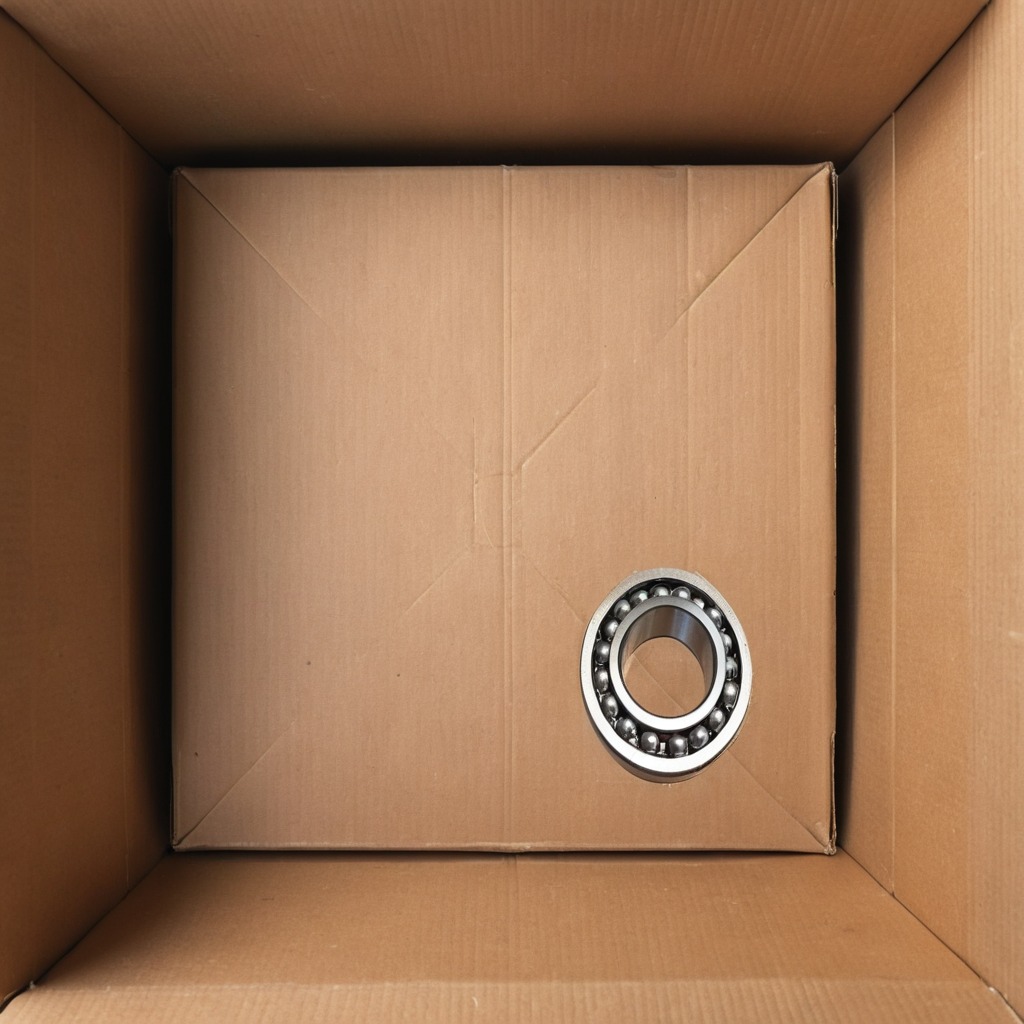
A metal ball bearing is lying on the clean dry cardboard box surface in an outdoor workshop during daytime bright natural light soft shadows slightly creased but